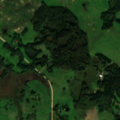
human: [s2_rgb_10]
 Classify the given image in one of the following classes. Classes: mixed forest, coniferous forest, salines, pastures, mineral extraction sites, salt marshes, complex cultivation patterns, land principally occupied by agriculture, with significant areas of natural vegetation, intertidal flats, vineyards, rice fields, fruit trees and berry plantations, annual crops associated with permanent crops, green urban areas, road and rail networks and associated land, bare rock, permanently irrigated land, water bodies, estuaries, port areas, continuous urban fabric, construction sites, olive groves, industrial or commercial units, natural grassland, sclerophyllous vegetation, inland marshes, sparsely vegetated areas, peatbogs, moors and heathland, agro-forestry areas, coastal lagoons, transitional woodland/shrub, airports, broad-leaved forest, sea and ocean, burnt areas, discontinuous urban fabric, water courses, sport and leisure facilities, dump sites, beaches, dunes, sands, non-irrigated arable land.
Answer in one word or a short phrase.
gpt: non-irrigated arable land, pastures, land principally occupied by agriculture, with significant areas of natural vegetation, broad-leaved forest